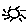
Label: sun